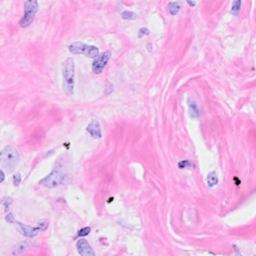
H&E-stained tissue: Breast